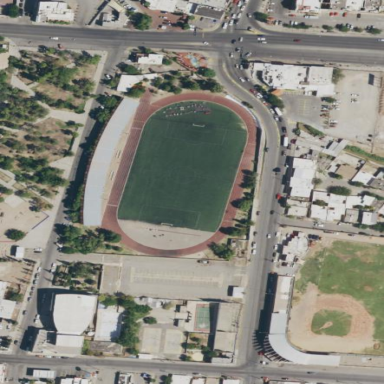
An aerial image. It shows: Soccer pitch for outdoor sports and leisure activities.